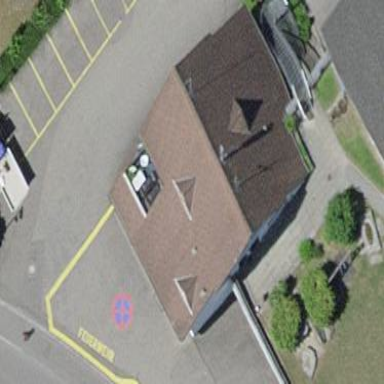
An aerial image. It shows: Fire station building.